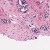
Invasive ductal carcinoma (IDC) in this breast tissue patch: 1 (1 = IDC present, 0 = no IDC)